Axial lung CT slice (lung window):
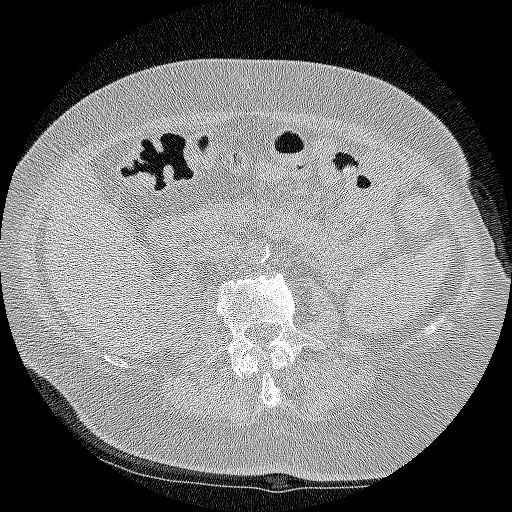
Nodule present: no